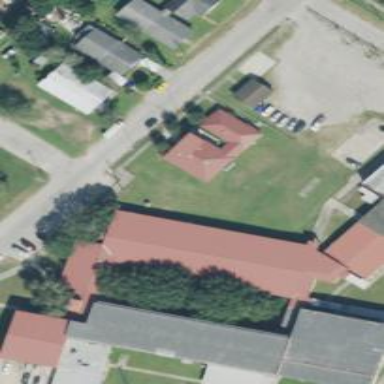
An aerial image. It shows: School.